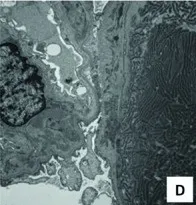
Kidney biopsy showing glomeruli with multiple manifestations of kappa light chain injury. D: Endocapillary accumulation of wide fibrils (arrow) and mesangial infiltration with smaller electron-dense fibrils (arrowhead) (original magnification x 10,000).
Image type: pathology (h&e)